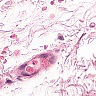
Metastatic tissue present: no